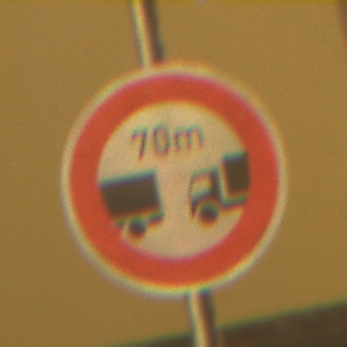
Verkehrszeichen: VerbotUnterschreitenMindestabstand
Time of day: Night
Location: Outdoor (Urban)
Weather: Clear
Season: NotSpecified
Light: Artificial